Question: I have viewcontroller presented on timeout notification, if window's rootViewController is
Splitviewcontroller then presented view controllers view is going below the Master controller of Splitview controller
here is my code to present view controller
'''
- (void) applicationDidTimeout:(NSNotification *) notif {
if (![self.window.rootViewController isKindOfClass:[LoginViewController class]]) {
NumberKeyPadViewController *controller = [[NumberKeyPadViewController alloc] initWithNibName:@"NumberKeyPadViewController" bundle:[NSBundle mainBundle]];
[self.window.rootViewController presentViewController:controller animated:YES completion:NULL];
}}
'''

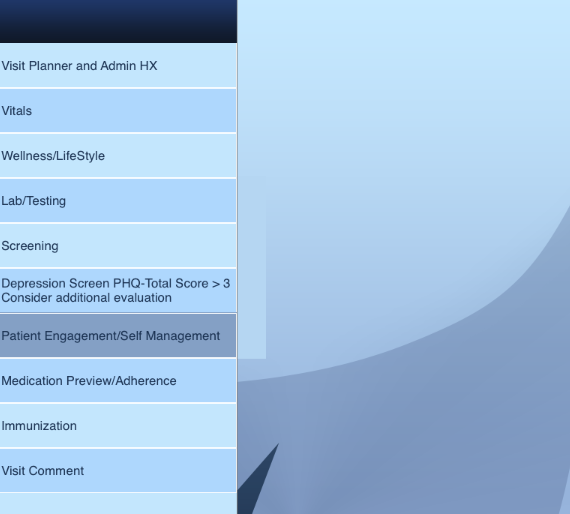
Answer: i got below solution to the problem
1) present view controller from [youtsplitviewcontroller.viewControllers objectAtIndex:0];